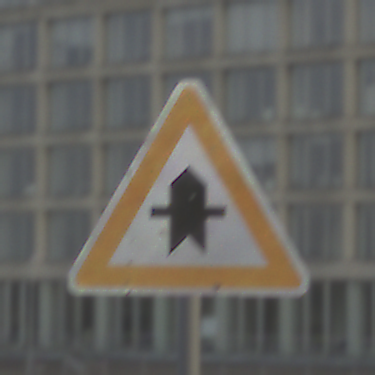
Verkehrszeichen: Vorfahrt
Umgebung: Outdoor, Urban
Tageszeit: SunriseSunset
Wetter: PartlyCloudy
Licht: Natural
Jahreszeit: NotSpecified
Kontrast: LowContrast